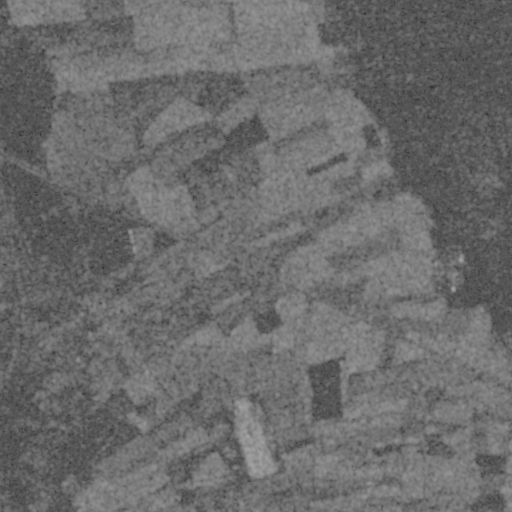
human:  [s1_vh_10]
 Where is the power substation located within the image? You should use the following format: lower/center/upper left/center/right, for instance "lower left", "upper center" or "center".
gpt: The power substation is located in the lower center of the image.
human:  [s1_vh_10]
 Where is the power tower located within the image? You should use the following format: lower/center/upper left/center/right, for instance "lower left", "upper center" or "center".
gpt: The power tower is located in the lower of the image.
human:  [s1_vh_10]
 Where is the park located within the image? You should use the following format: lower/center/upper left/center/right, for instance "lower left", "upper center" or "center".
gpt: There is no park in the image.

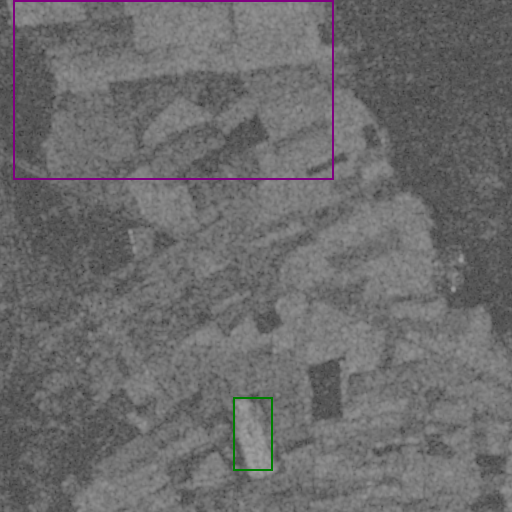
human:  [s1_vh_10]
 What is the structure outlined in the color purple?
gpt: The structure outlined in purple is a crop field.
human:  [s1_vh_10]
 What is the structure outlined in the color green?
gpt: The structure outlined in green is a power substation.
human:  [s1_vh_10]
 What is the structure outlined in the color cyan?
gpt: There is no cyan outline.